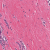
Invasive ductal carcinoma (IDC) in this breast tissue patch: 0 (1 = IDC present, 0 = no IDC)